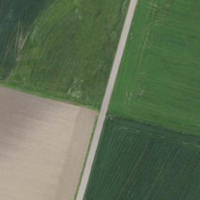
EUNIS habitat code: 52
Species observed at this site:
Eurydema oleracea